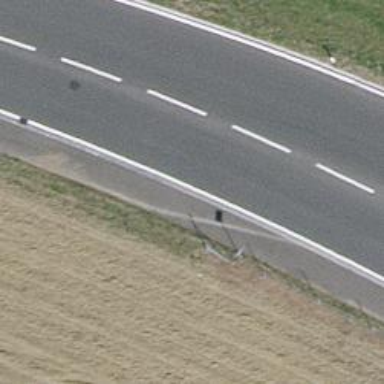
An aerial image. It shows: Tertiary road.